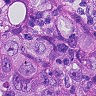
Metastatic tissue present: yes